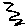
Label: zigzag